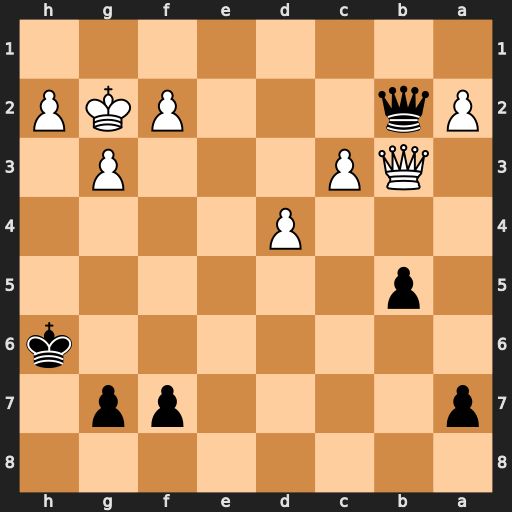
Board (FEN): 8/p4pp1/7k/1p6/3P4/1QP3P1/Pq3PKP/8
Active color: b
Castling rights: -
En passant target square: -
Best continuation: Qxb3 axb3 a5 d5 Kg6